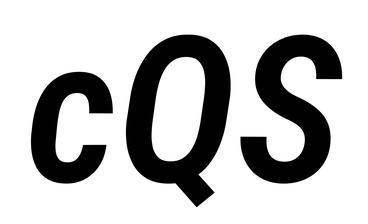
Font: Roboto-Italic_Condensed_SemiBold_Italic